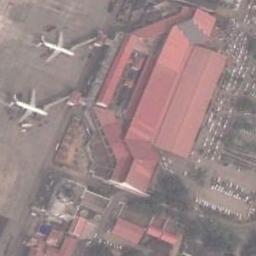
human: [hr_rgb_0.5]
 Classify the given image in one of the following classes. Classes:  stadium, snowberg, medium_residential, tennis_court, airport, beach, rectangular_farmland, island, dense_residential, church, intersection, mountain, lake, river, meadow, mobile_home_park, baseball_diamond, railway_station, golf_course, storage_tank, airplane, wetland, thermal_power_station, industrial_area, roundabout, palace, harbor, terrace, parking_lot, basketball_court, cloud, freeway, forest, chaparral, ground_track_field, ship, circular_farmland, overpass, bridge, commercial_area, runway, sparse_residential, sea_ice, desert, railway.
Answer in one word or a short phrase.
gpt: airplane